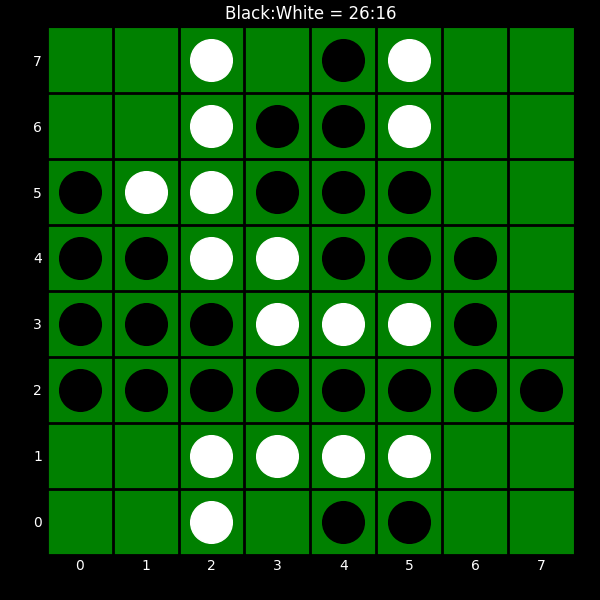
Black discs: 26
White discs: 16